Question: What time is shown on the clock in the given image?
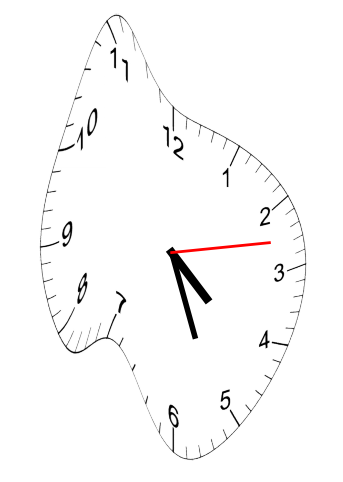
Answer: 04:26:13